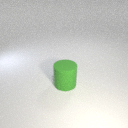
large green rubber cylinder